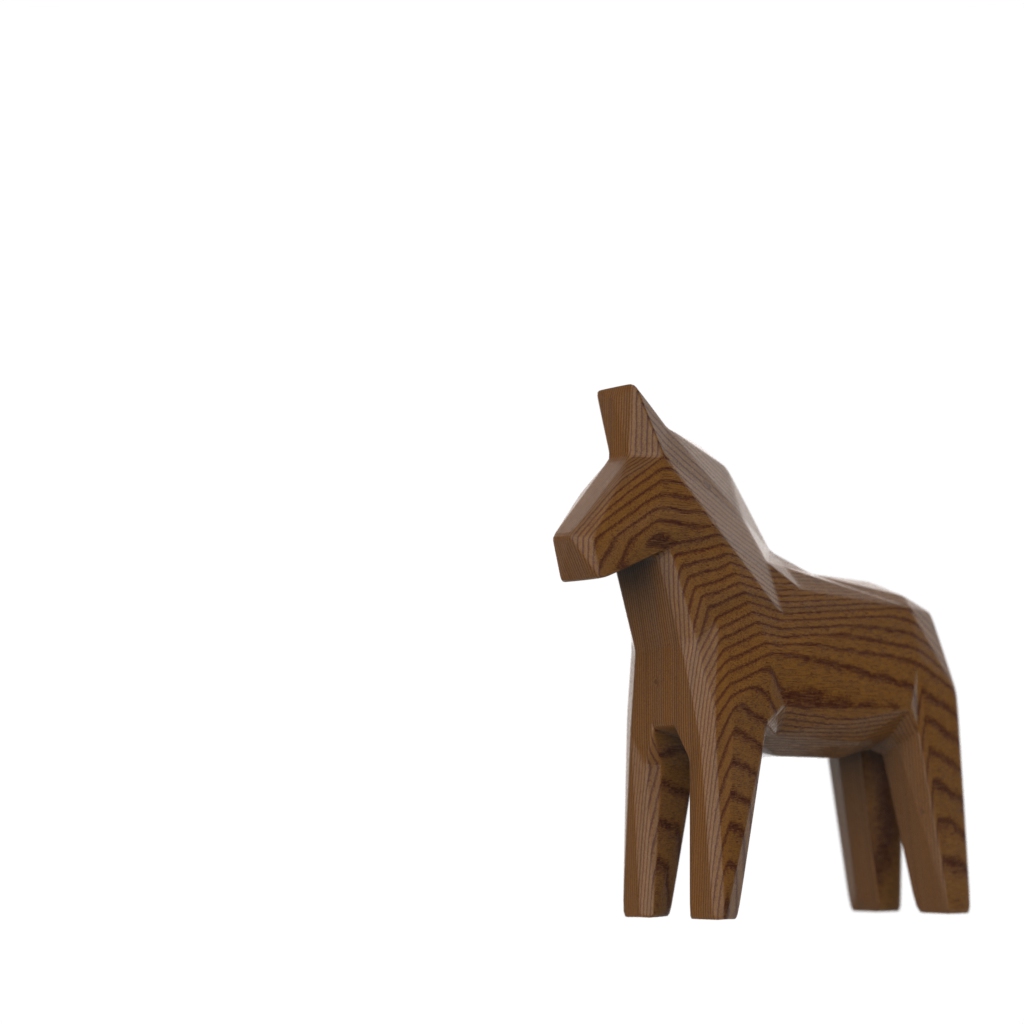
A high quality rendering of a dalahest_oak dalecarlian horse figurine made of varnished dark oak standing on a white surface in an a white studio with artificial white studio lighting,medium shot fromlow angle left front side , 100 mm, f 4